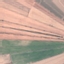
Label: PermanentCrop